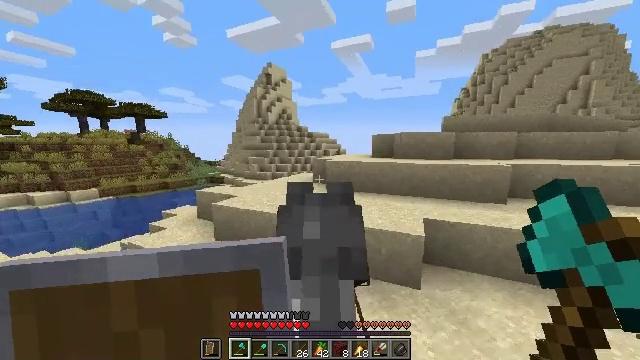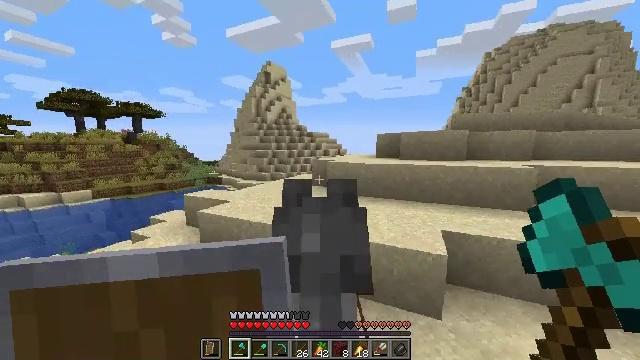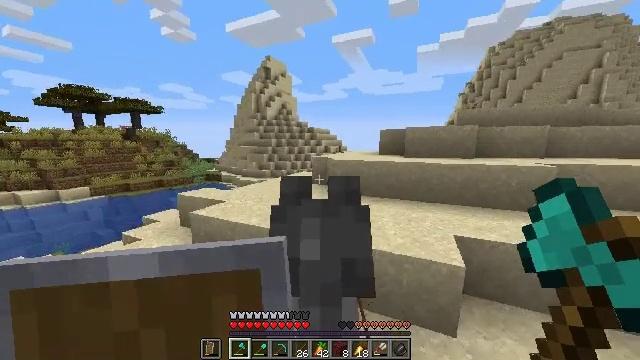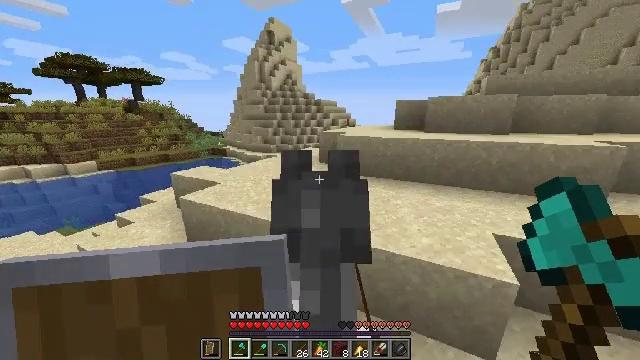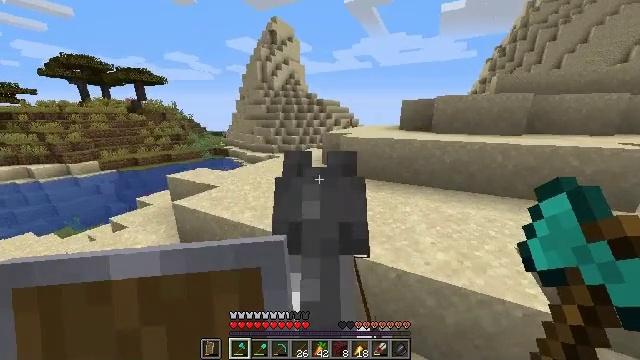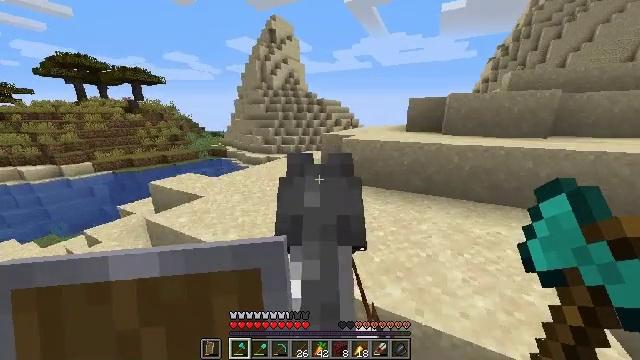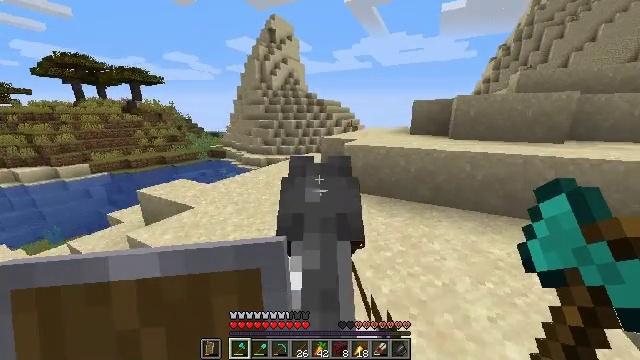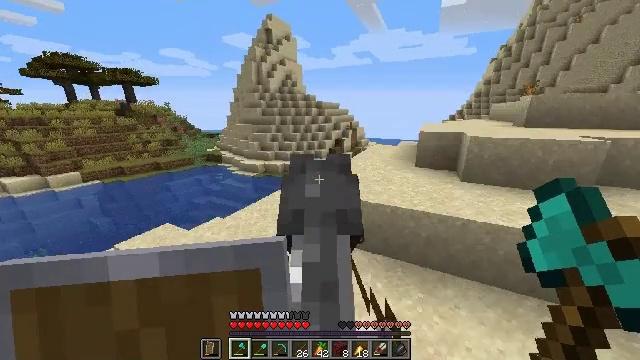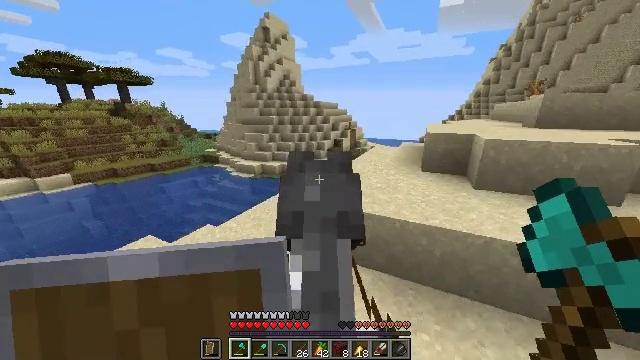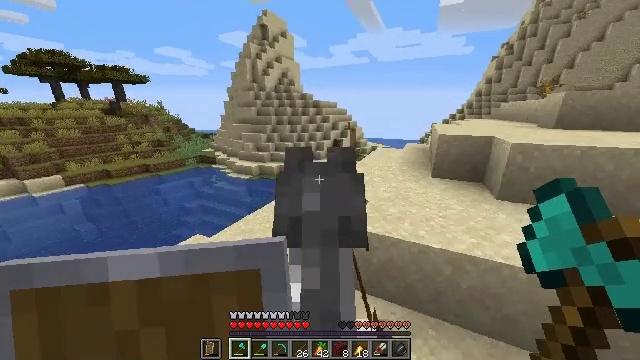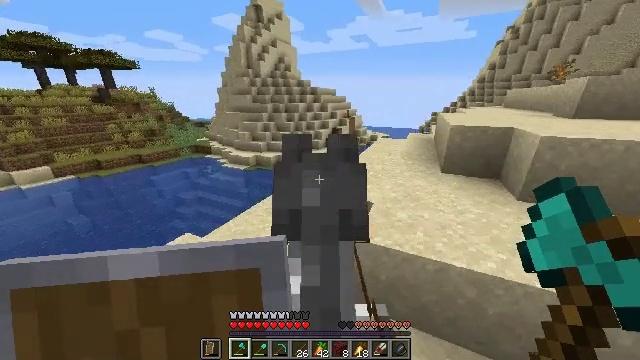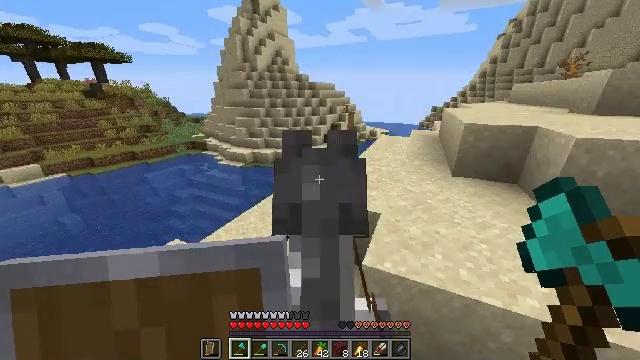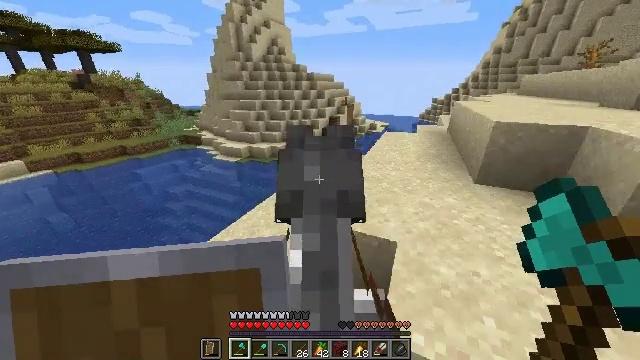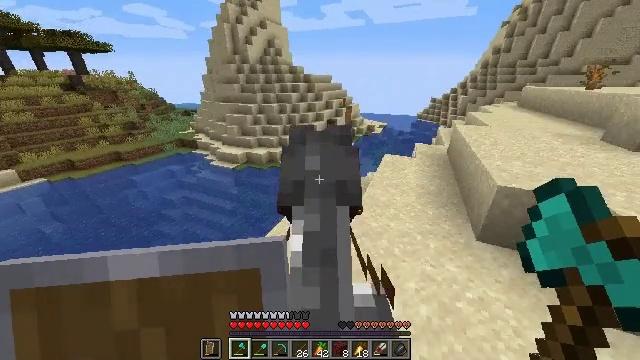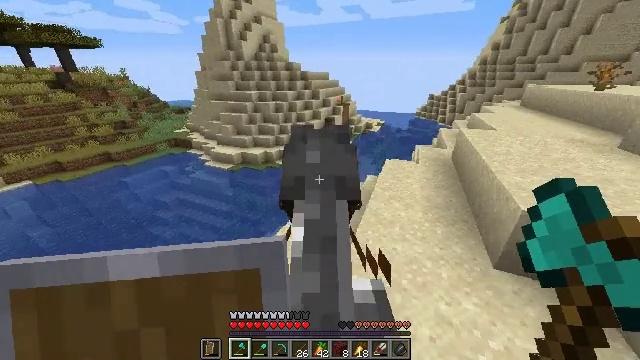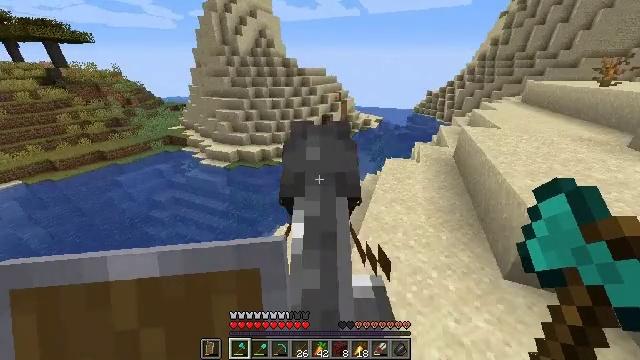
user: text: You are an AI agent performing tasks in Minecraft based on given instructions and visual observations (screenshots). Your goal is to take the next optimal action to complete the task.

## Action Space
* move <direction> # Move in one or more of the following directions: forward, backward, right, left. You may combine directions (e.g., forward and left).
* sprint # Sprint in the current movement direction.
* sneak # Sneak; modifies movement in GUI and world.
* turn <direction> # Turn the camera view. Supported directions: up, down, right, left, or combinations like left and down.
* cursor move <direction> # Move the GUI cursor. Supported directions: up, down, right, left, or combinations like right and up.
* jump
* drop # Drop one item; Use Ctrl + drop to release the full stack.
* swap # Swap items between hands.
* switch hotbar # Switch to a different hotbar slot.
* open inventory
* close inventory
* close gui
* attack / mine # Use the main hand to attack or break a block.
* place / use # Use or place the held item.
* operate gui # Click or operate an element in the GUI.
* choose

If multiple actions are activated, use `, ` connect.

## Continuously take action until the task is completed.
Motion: motion action
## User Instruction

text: Attack the ground to gather sand.
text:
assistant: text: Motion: move forward, sprint
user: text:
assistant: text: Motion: move forward, sprint
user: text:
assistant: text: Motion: move forward, sprint, turn left and down
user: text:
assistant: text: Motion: move forward, sprint
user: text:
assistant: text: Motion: move forward, sprint
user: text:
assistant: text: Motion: move forward, sprint
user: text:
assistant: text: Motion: move forward, sprint
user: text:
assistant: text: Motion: move forward, sprint
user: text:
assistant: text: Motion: move forward, sprint
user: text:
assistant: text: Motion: move forward, sprint, turn down
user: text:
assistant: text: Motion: move forward, sprint, turn down
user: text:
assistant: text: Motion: move forward, sprint, turn down
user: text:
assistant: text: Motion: move forward, sprint, turn down
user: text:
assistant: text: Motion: move forward, sprint
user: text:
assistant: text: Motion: move forward and move right, sprint, turn right
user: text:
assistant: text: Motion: move forward and move right, sprint, turn right
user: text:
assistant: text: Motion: move forward and move right, sprint, turn right
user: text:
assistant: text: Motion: move forward and move right, sprint, turn right
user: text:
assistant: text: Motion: move forward and move right, sprint, turn right
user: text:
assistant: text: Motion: move forward and move right, sprint
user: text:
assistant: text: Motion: move forward and move right, sprint
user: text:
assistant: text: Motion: move forward and move right, sprint
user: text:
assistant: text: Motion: move forward and move right, sprint
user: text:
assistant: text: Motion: move forward and move right, sprint
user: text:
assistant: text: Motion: move forward and move right, sprint, turn left and down
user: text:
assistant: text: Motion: move forward and move right, sprint, turn left and down
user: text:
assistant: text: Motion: move forward and move right, sprint, turn left
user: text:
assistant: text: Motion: move forward and move right, sprint
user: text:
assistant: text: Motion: move forward and move right, sprint
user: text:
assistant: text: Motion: move forward and move right, sprint, turn right